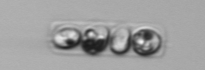
Label: Guinardia_delicatula_TAG_internal_parasite